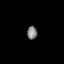
Tissue: lung
Cell type: Epithelial cells
Senescence score: 0.1485
Nuclear area (px): 132
Mean DAPI intensity: 126.886